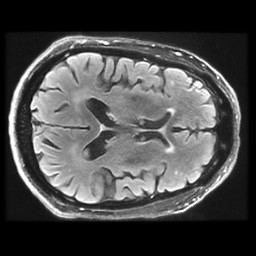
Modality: FLAIR
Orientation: axial
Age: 72
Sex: male
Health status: healthy
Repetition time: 12 s
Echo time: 0.09782 s